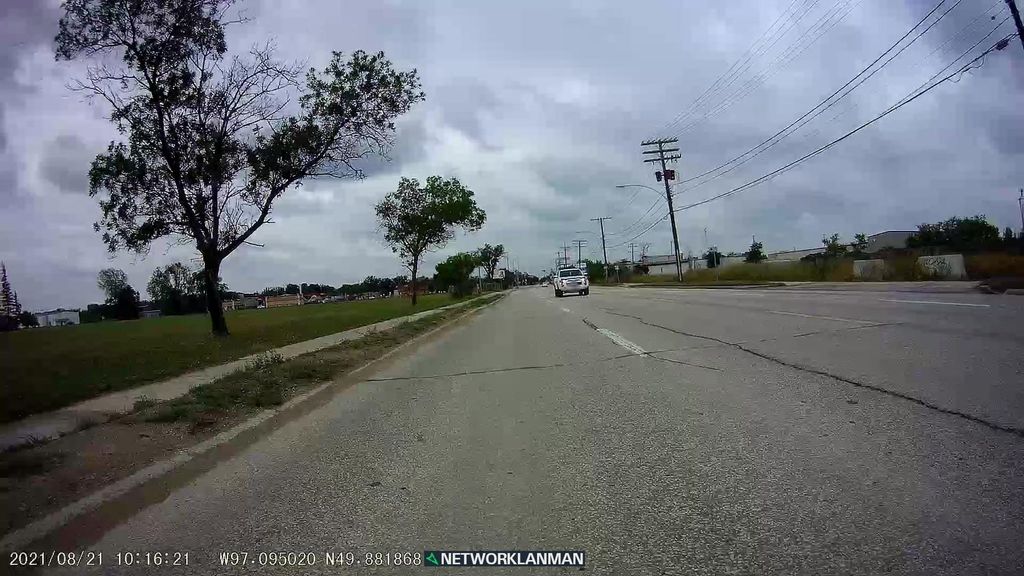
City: winnipeg